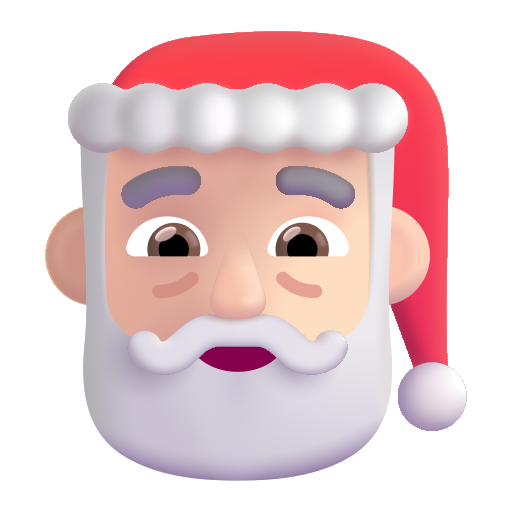
santa claus color light